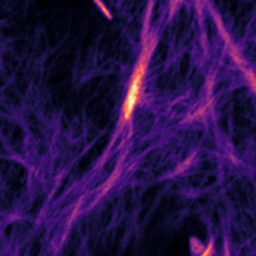
Label: Super-resolution F-actin image